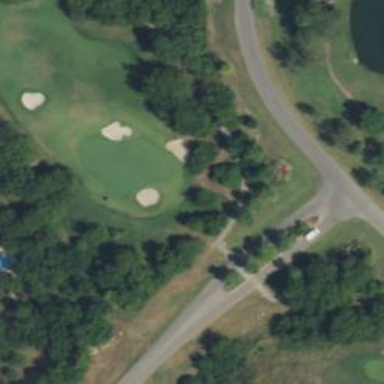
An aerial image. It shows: Path for both roads and golfers.